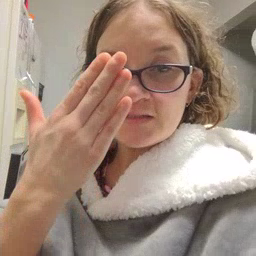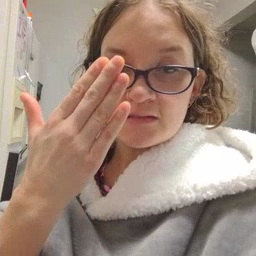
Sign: mitten